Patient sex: M
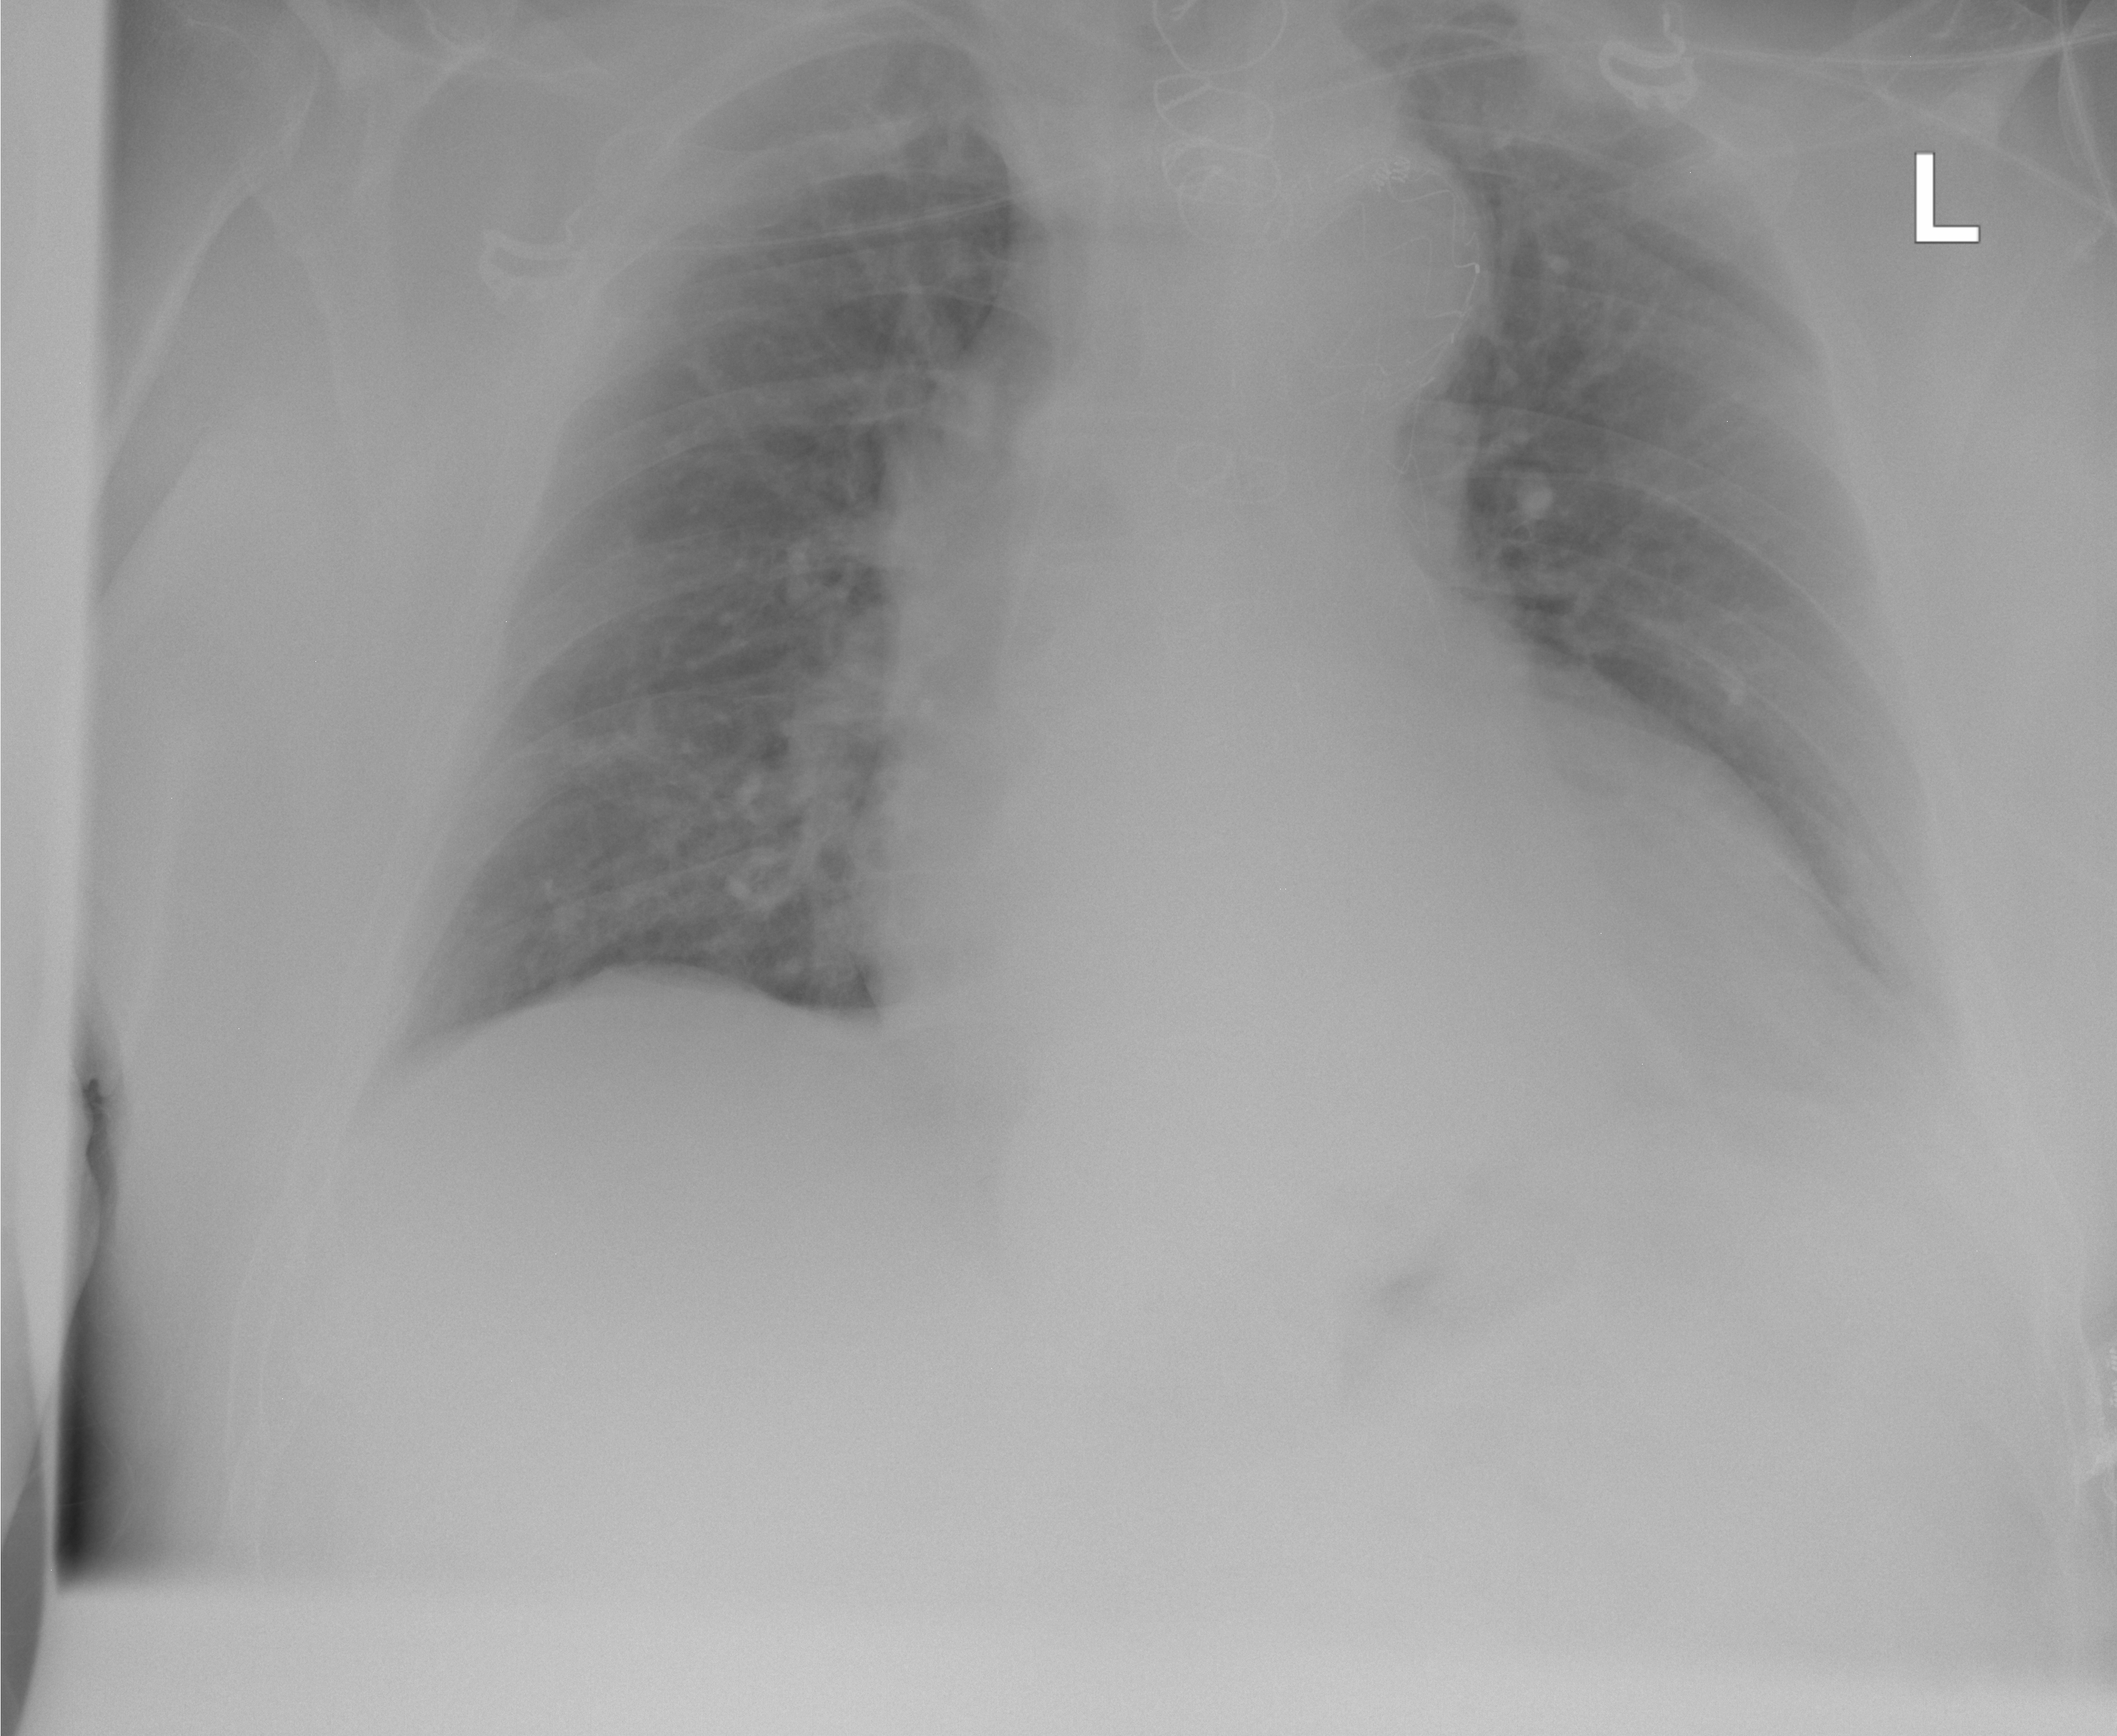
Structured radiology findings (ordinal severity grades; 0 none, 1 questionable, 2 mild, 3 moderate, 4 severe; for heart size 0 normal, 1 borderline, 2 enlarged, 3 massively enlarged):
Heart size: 2
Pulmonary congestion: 0
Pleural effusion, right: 0
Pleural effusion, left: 0
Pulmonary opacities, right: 0
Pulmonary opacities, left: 0
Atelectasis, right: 0
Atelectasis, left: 2